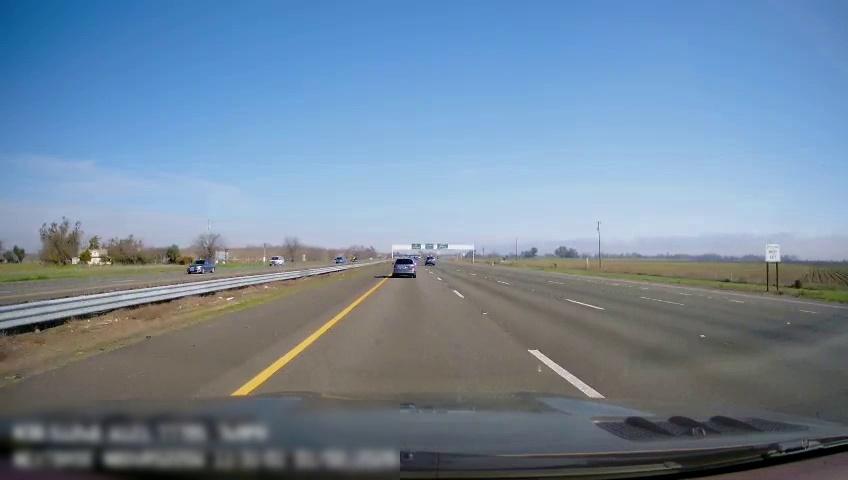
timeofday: Day
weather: Sunny
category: Drivable Space
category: Drivable Space
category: Vehicles | SUV
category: Vehicles | Car
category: Vehicles | Van
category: Vehicles | SUV
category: Lanes | Current Lane
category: Lanes | Current Lane
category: Lanes | Alternate Lane
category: Lanes | Alternate Lane
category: Lanes | Alternate Lane
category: Lanes | Alternate Lane
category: Lanes | Opposite Lane
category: Lanes | Opposite Lane
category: Traffic | Signs